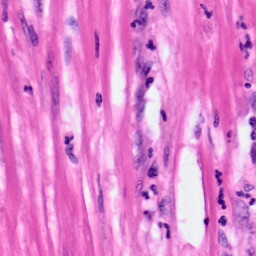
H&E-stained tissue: Pancreatic